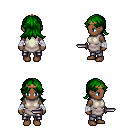
a pixel art fantasy rpg character, female body template, human, dark skin, white tunic, metal pants, green loose hair, bronze tiara, white cloth bandages, dagger, four views (front, back, left, right), 2x2 character sprite sheet, small pixel art, hard edges, no anti-aliasing